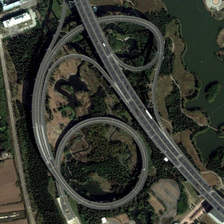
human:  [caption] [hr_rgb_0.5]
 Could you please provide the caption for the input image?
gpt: many green trees and a pond are near a viaduct .

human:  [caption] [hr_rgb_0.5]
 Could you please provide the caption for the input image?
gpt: many green trees and a pond are near a viaduct .

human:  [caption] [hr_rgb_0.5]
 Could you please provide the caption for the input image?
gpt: many green trees and a pond are near a viaduct .

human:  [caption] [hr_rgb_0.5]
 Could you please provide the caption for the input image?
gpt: many green trees and a pond are near a viaduct .

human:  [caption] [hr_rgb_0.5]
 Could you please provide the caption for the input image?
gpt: many green trees and a pond are near a viaduct .